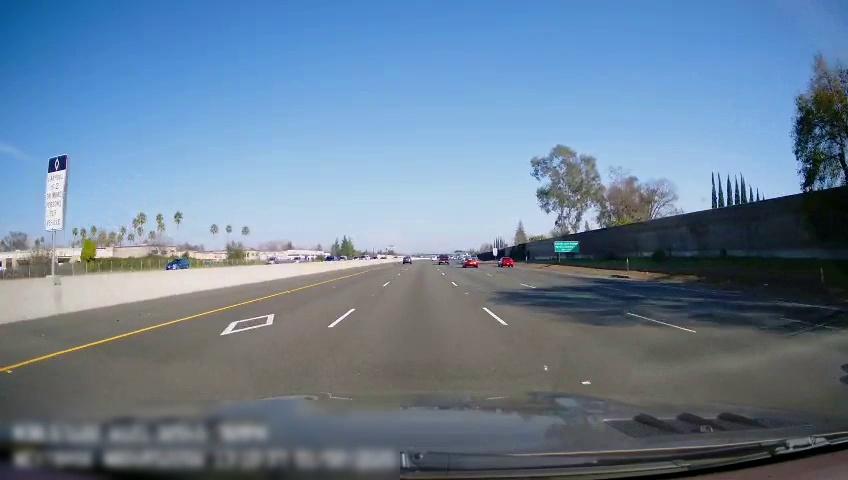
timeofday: Day
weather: Sunny
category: Drivable Space
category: Vehicles | SUV
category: Vehicles | SUV
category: Vehicles | Car
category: Vehicles | SUV
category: Vehicles | Car
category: Vehicles | Car
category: Vehicles | Car
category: Vehicles | Car
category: Lanes | Alternate Lane
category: Lanes | Current Lane
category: Lanes | Current Lane
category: Lanes | Alternate Lane
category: Lanes | Alternate Lane
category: Lanes | Alternate Lane
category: Traffic | Signs
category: Traffic | Signs